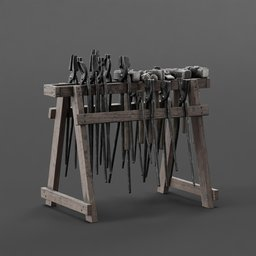
Label: tools